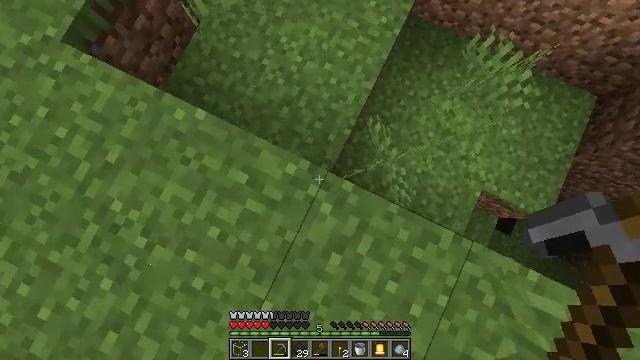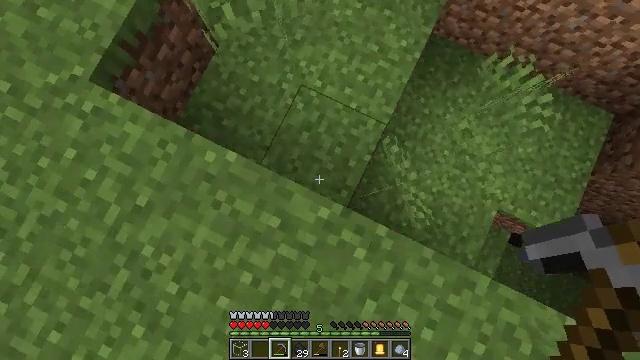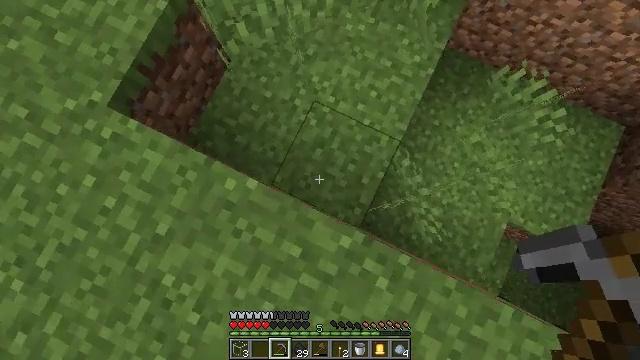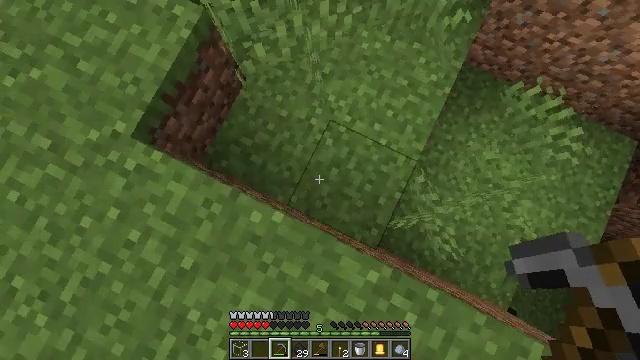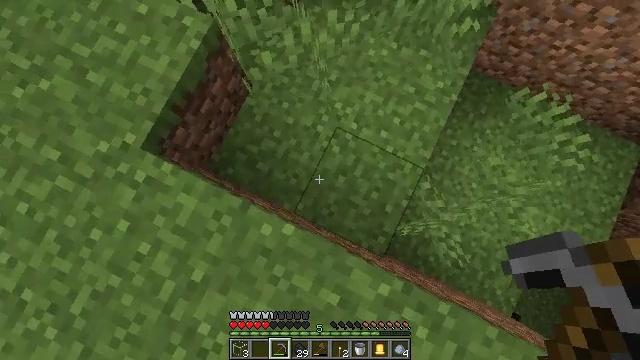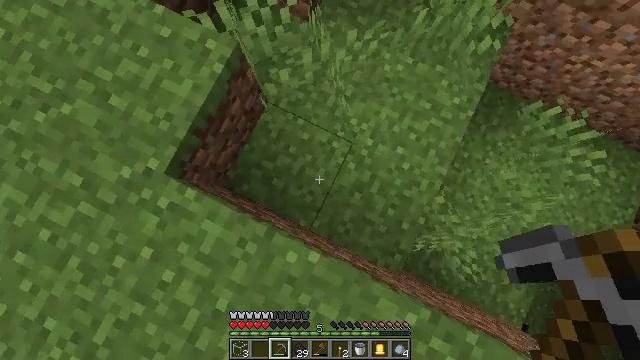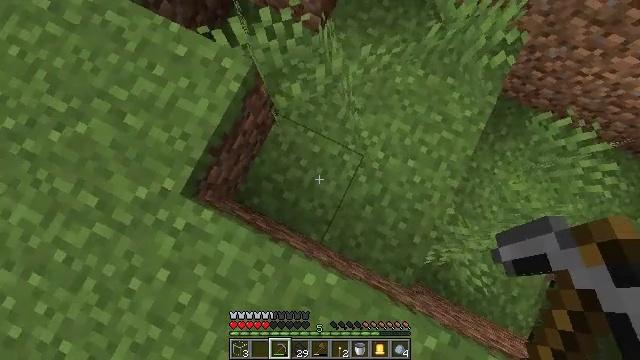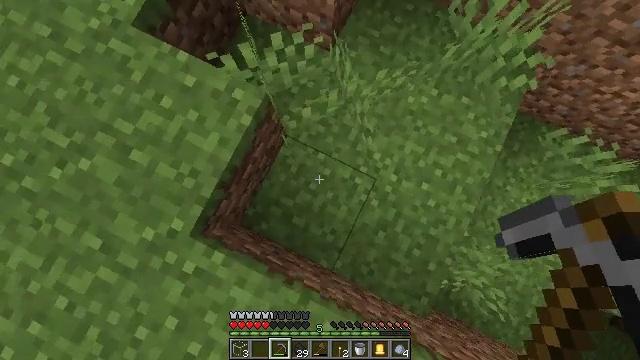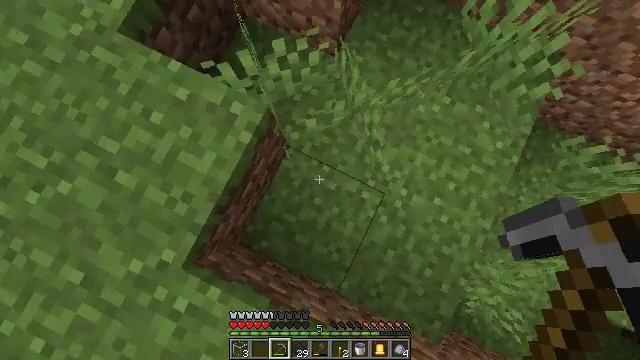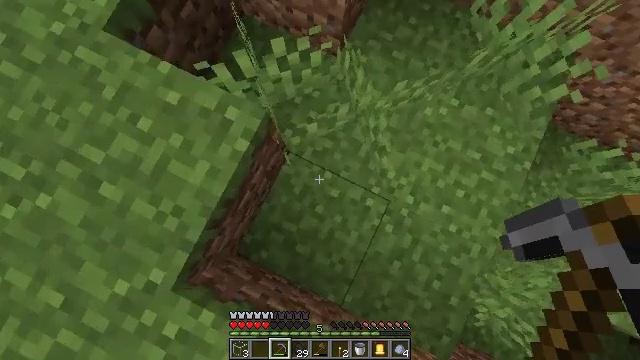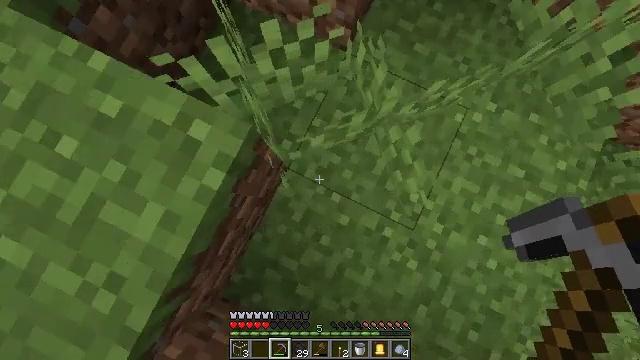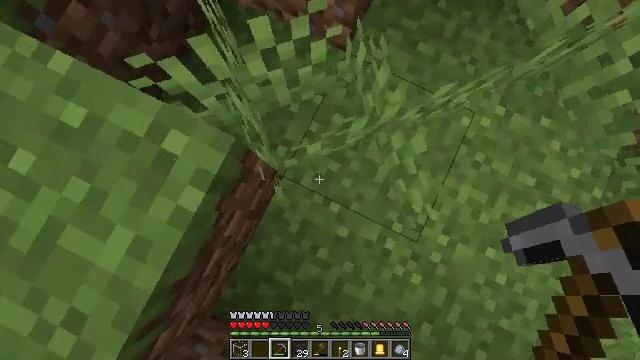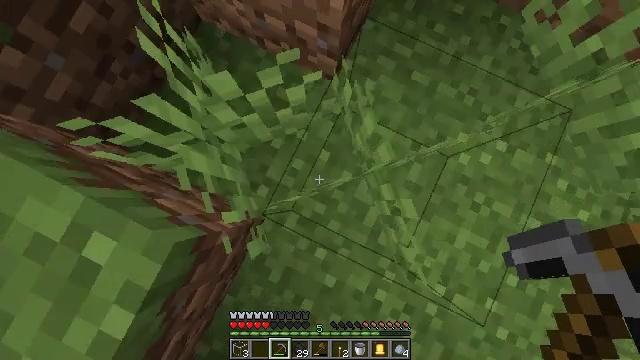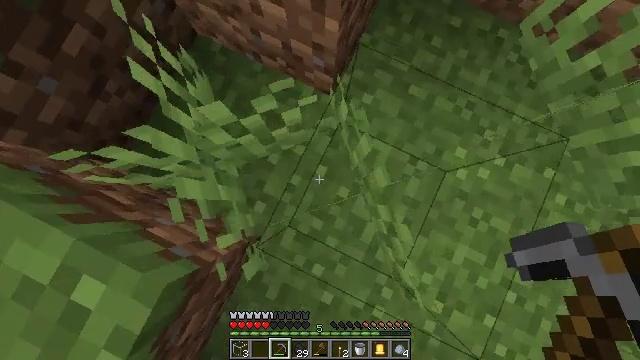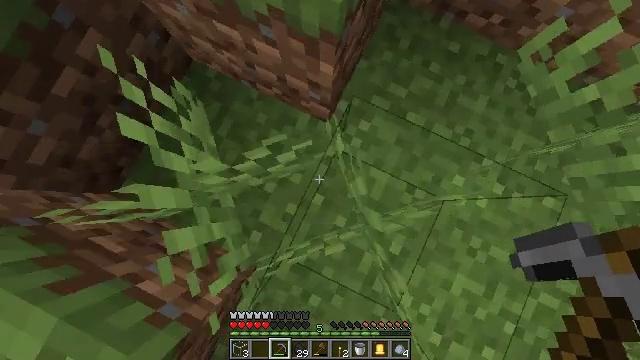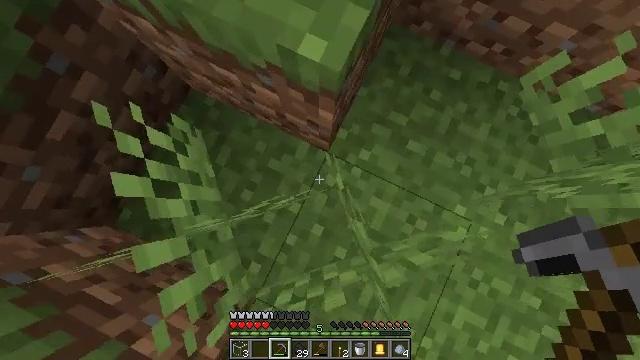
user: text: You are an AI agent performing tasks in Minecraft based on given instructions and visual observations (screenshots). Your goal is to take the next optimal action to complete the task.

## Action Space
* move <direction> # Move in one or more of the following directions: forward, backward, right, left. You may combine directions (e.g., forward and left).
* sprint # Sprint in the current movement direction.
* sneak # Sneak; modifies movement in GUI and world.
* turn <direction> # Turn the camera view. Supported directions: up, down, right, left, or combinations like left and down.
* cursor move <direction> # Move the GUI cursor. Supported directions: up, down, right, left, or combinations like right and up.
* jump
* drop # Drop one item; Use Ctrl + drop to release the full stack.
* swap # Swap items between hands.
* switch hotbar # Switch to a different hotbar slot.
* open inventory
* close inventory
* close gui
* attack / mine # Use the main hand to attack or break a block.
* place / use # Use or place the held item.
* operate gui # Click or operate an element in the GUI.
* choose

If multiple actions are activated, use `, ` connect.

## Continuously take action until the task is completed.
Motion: motion action
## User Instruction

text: Reclaim the oak slab from a structure.
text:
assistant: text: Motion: move forward and move left
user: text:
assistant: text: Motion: move forward and move left
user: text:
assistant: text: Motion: move forward and move left
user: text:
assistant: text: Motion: move forward and move left
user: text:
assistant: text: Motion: move forward and move left
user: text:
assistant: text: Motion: move forward
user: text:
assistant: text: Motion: move forward
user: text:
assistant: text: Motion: move forward
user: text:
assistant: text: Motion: move forward
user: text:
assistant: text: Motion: move forward
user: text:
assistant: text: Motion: move forward
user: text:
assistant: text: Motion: move forward
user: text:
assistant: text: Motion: move forward
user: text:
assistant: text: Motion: move forward
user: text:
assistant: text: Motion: move forward
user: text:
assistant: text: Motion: move forward
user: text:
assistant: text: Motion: move forward
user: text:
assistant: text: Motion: move forward
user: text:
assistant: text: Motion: move forward
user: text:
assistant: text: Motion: move forward
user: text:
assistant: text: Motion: move forward, jump
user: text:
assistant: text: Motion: move forward, jump
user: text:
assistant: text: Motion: move forward, jump
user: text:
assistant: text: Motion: move forward, jump
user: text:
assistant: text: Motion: move forward, turn right and up, jump
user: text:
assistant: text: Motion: move forward, turn right and up
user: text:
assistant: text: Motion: move forward, turn right and up
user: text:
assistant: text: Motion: move forward, turn right and up
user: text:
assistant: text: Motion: move forward, turn right and up
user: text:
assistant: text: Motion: move forward, turn right and up